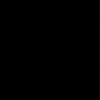
Label: dusty